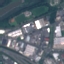
Label: Industrial